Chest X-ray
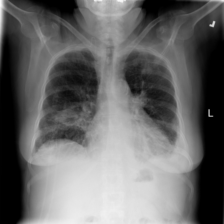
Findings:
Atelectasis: negative
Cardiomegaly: negative
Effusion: positive
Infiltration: positive
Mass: negative
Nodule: negative
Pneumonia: negative
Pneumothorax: negative
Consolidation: negative
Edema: negative
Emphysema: negative
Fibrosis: negative
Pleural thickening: negative
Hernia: negative